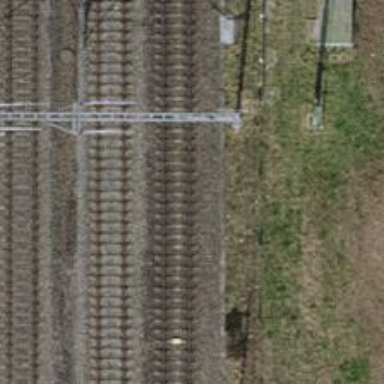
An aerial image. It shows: Power pole.